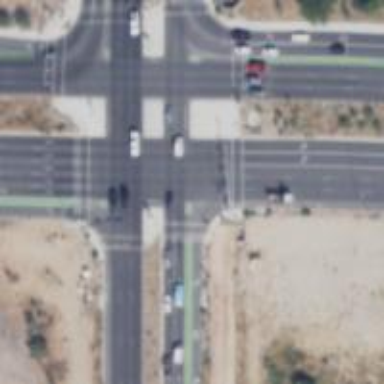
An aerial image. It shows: Marked crossing on the road.